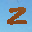
Label: 2